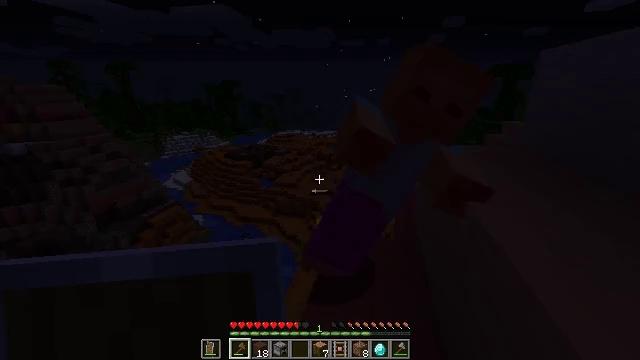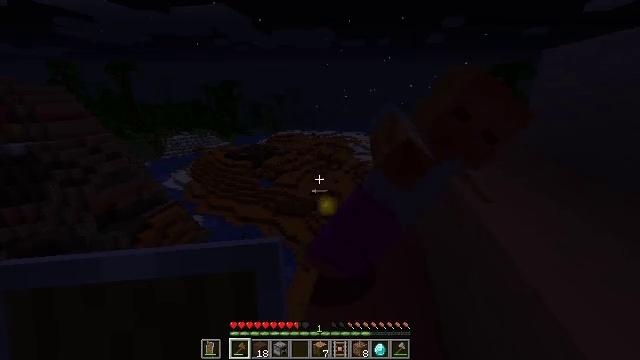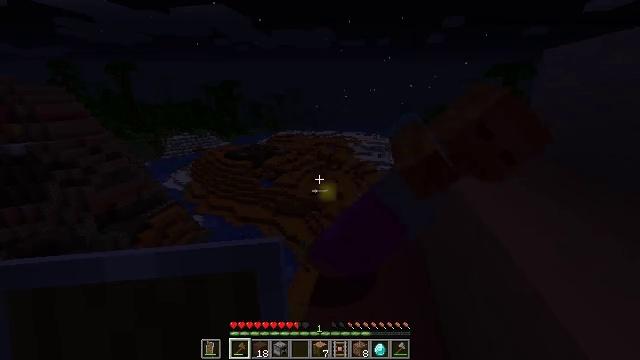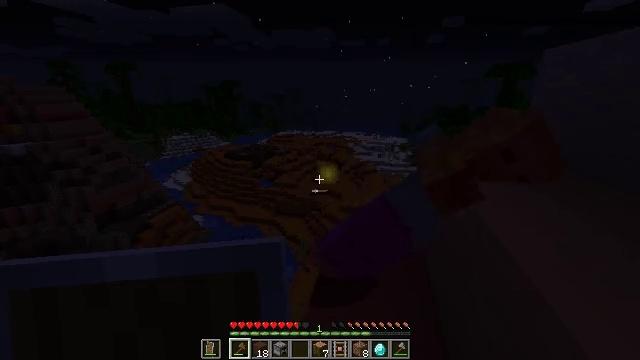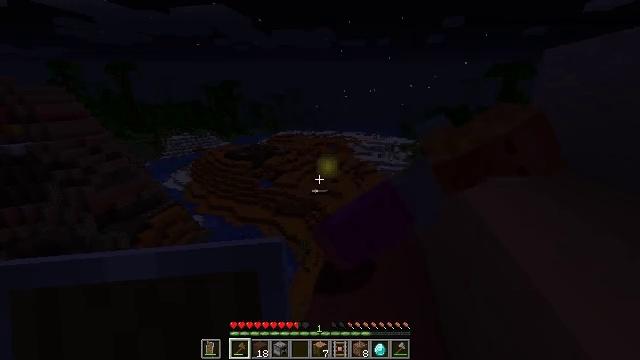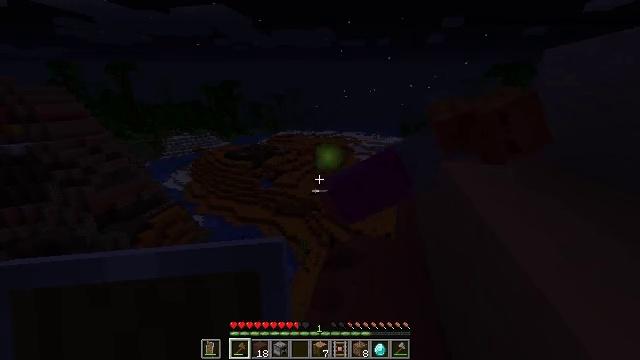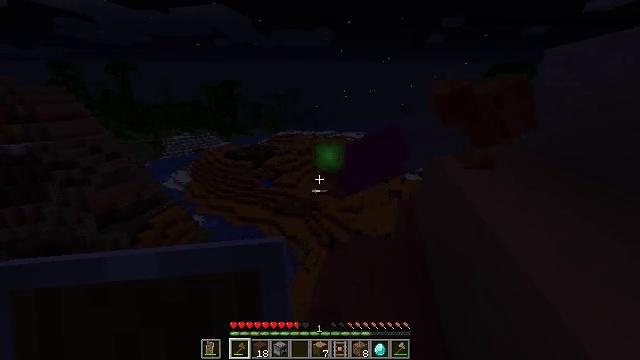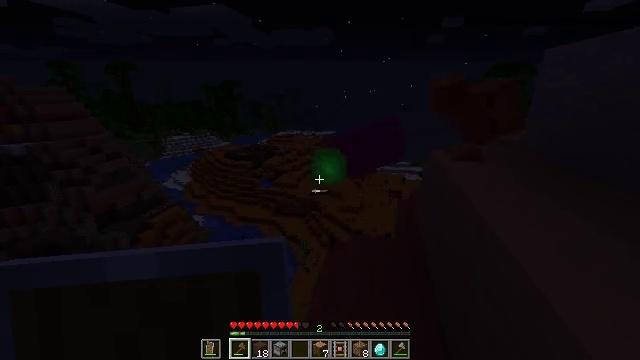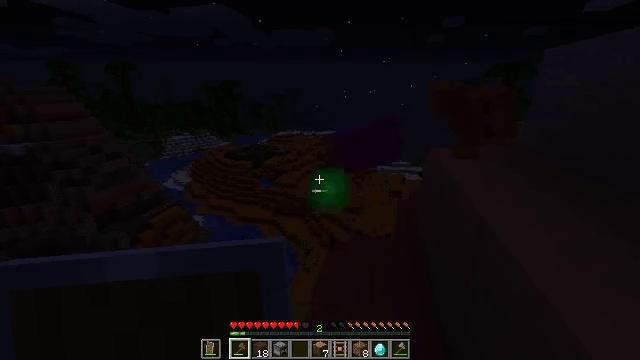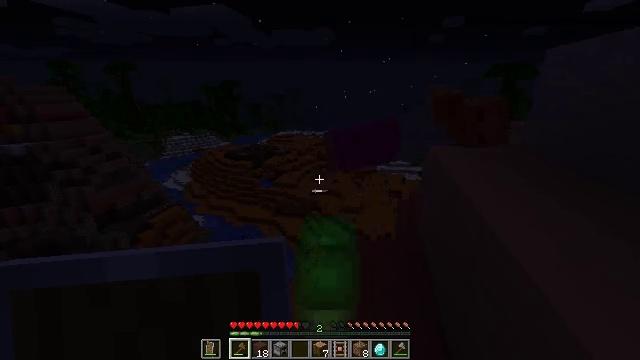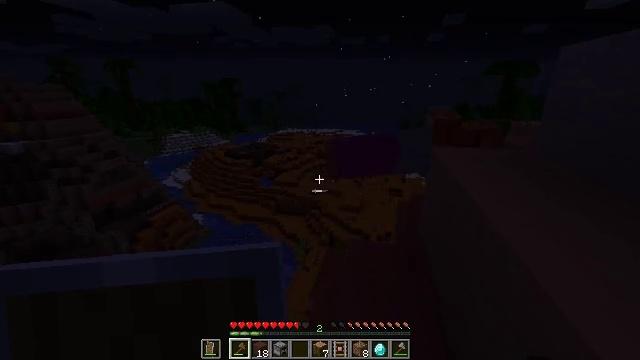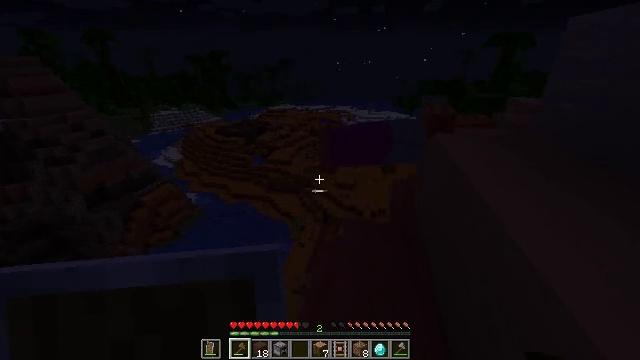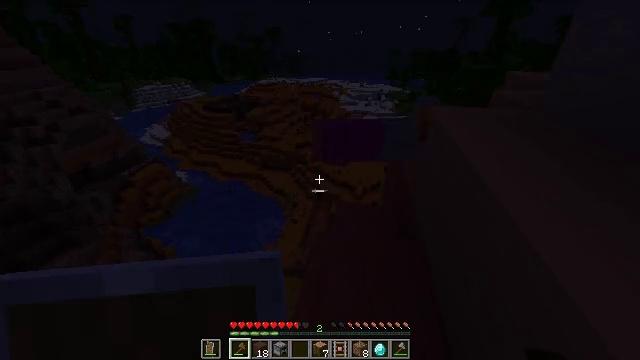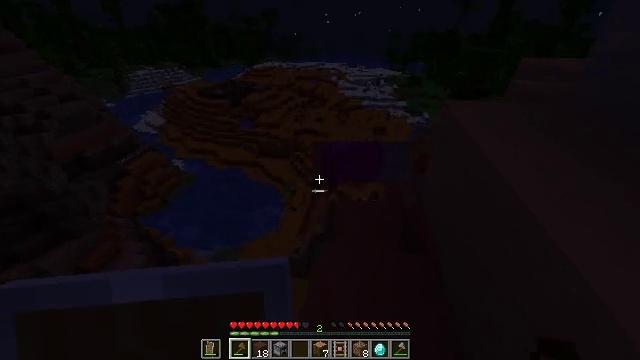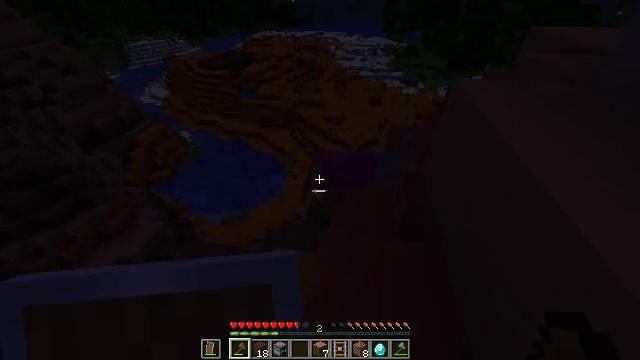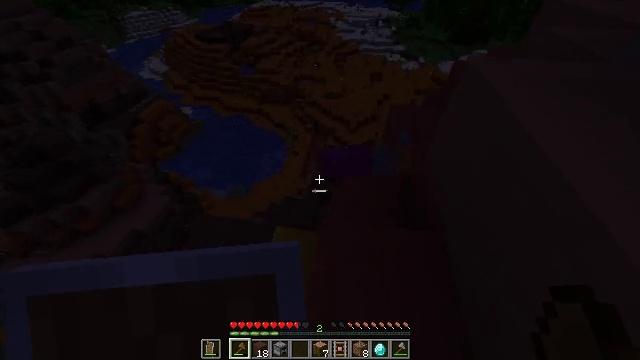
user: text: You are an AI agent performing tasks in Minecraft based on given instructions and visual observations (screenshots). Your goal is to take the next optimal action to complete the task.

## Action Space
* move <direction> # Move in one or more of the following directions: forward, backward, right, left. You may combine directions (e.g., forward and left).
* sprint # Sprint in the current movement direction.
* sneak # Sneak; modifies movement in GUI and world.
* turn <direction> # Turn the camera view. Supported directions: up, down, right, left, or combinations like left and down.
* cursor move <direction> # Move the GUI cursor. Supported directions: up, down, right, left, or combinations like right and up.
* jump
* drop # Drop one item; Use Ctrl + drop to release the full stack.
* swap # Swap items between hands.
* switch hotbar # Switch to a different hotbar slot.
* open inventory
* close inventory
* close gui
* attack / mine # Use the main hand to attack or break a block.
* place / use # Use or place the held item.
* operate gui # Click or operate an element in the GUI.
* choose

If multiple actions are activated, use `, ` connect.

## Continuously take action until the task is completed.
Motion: motion action
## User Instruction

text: Collect sugar cane near water sources.
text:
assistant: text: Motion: attack / mine
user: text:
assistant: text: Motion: no_op
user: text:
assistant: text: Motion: no_op
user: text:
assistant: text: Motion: no_op
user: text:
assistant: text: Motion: no_op
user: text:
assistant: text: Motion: no_op
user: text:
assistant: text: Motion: no_op
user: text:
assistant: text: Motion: no_op
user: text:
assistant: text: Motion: move forward
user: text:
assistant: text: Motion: move forward
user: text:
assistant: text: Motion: move forward, turn right and down
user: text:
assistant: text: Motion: move forward, turn right and down
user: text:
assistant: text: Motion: move forward, sprint, turn down
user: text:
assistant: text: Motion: move forward, sprint, turn down
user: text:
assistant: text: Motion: move forward, sprint, turn down
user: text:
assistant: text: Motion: move forward, sprint, turn left and down
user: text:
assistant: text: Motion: move forward, sprint, turn left and down
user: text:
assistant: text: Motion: move forward, turn left and down
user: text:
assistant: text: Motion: move forward, turn left and down
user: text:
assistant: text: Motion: no_op
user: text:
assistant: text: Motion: sneak, turn left
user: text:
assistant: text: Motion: sneak, turn left
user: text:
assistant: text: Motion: sneak, turn left
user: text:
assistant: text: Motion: sneak, turn left
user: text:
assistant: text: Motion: sneak, turn left and down
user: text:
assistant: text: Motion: sneak, turn left
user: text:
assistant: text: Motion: sneak, turn left
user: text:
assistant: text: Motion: sneak, turn left
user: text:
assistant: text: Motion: sneak, turn left
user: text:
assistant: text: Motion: sneak, turn left